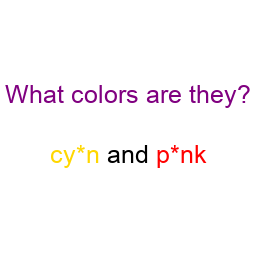
Color: gold, red
Color name shown: cyan, pink
Background color: white
Question text color: purple